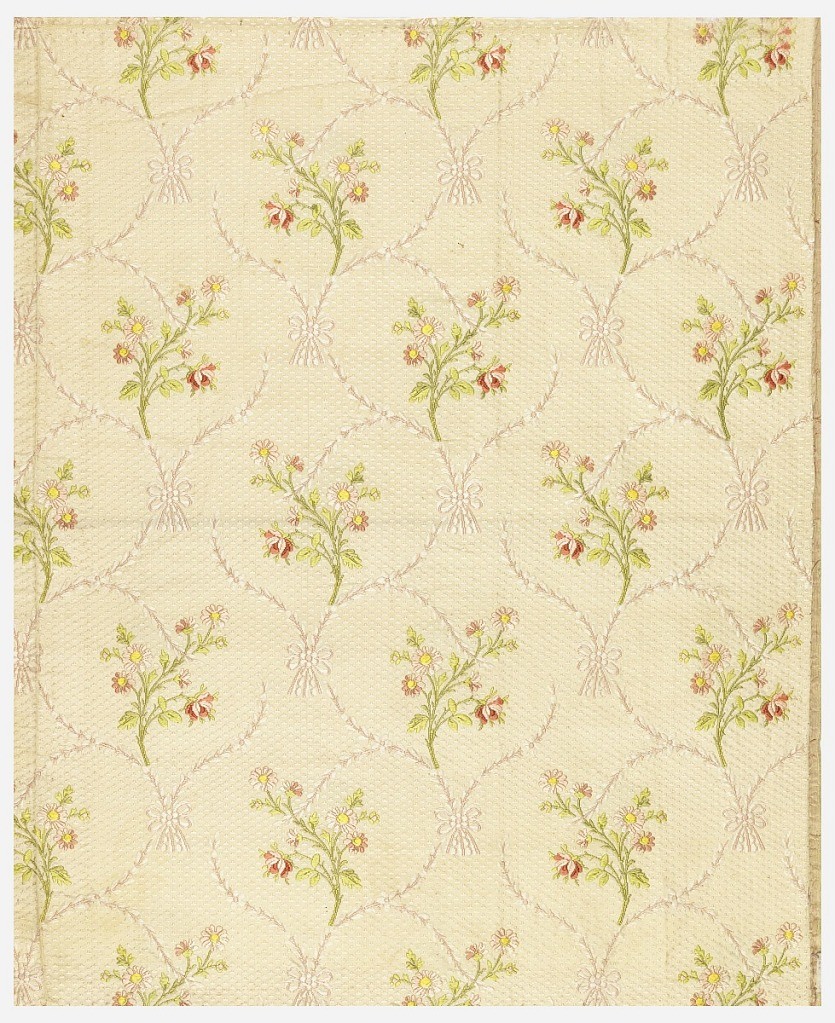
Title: Fragment
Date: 18th century
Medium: silk Technique: plain weave with continuous and discontinuous supplementary weft floats
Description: Floral sprays on patterned white ground. A selvage present.